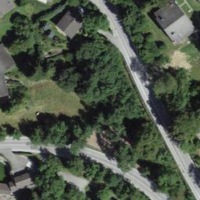
EUNIS habitat code: 55
Species observed at this site:
Nucifraga caryocatactes